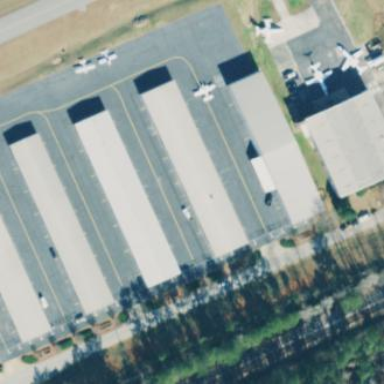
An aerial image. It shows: Hangar building.